Field crop: tomato
Growth stage: 1
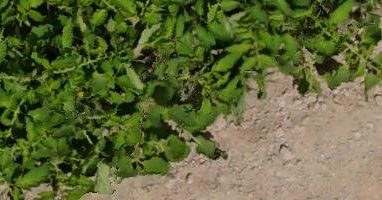
Species: tomato